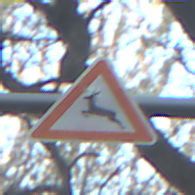
Verkehrszeichen: WildwechselRechts
Umgebung: Outdoor, Nature
Tageszeit: SunriseSunset
Wetter: Clear
Licht: Natural
Jahreszeit: Winter
Kontrast: LowContrast